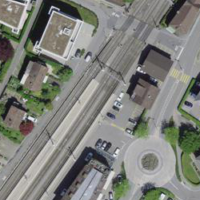
EUNIS habitat code: 57
Species observed at this site:
Cotinus coggygria